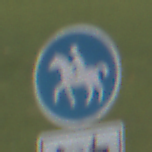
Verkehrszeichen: Reitweg
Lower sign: MehrspurigeFahrzeugeFrei9
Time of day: Midday
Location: Outdoor (Suburban)
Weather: Overcast
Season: NotSpecified
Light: Natural